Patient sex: M
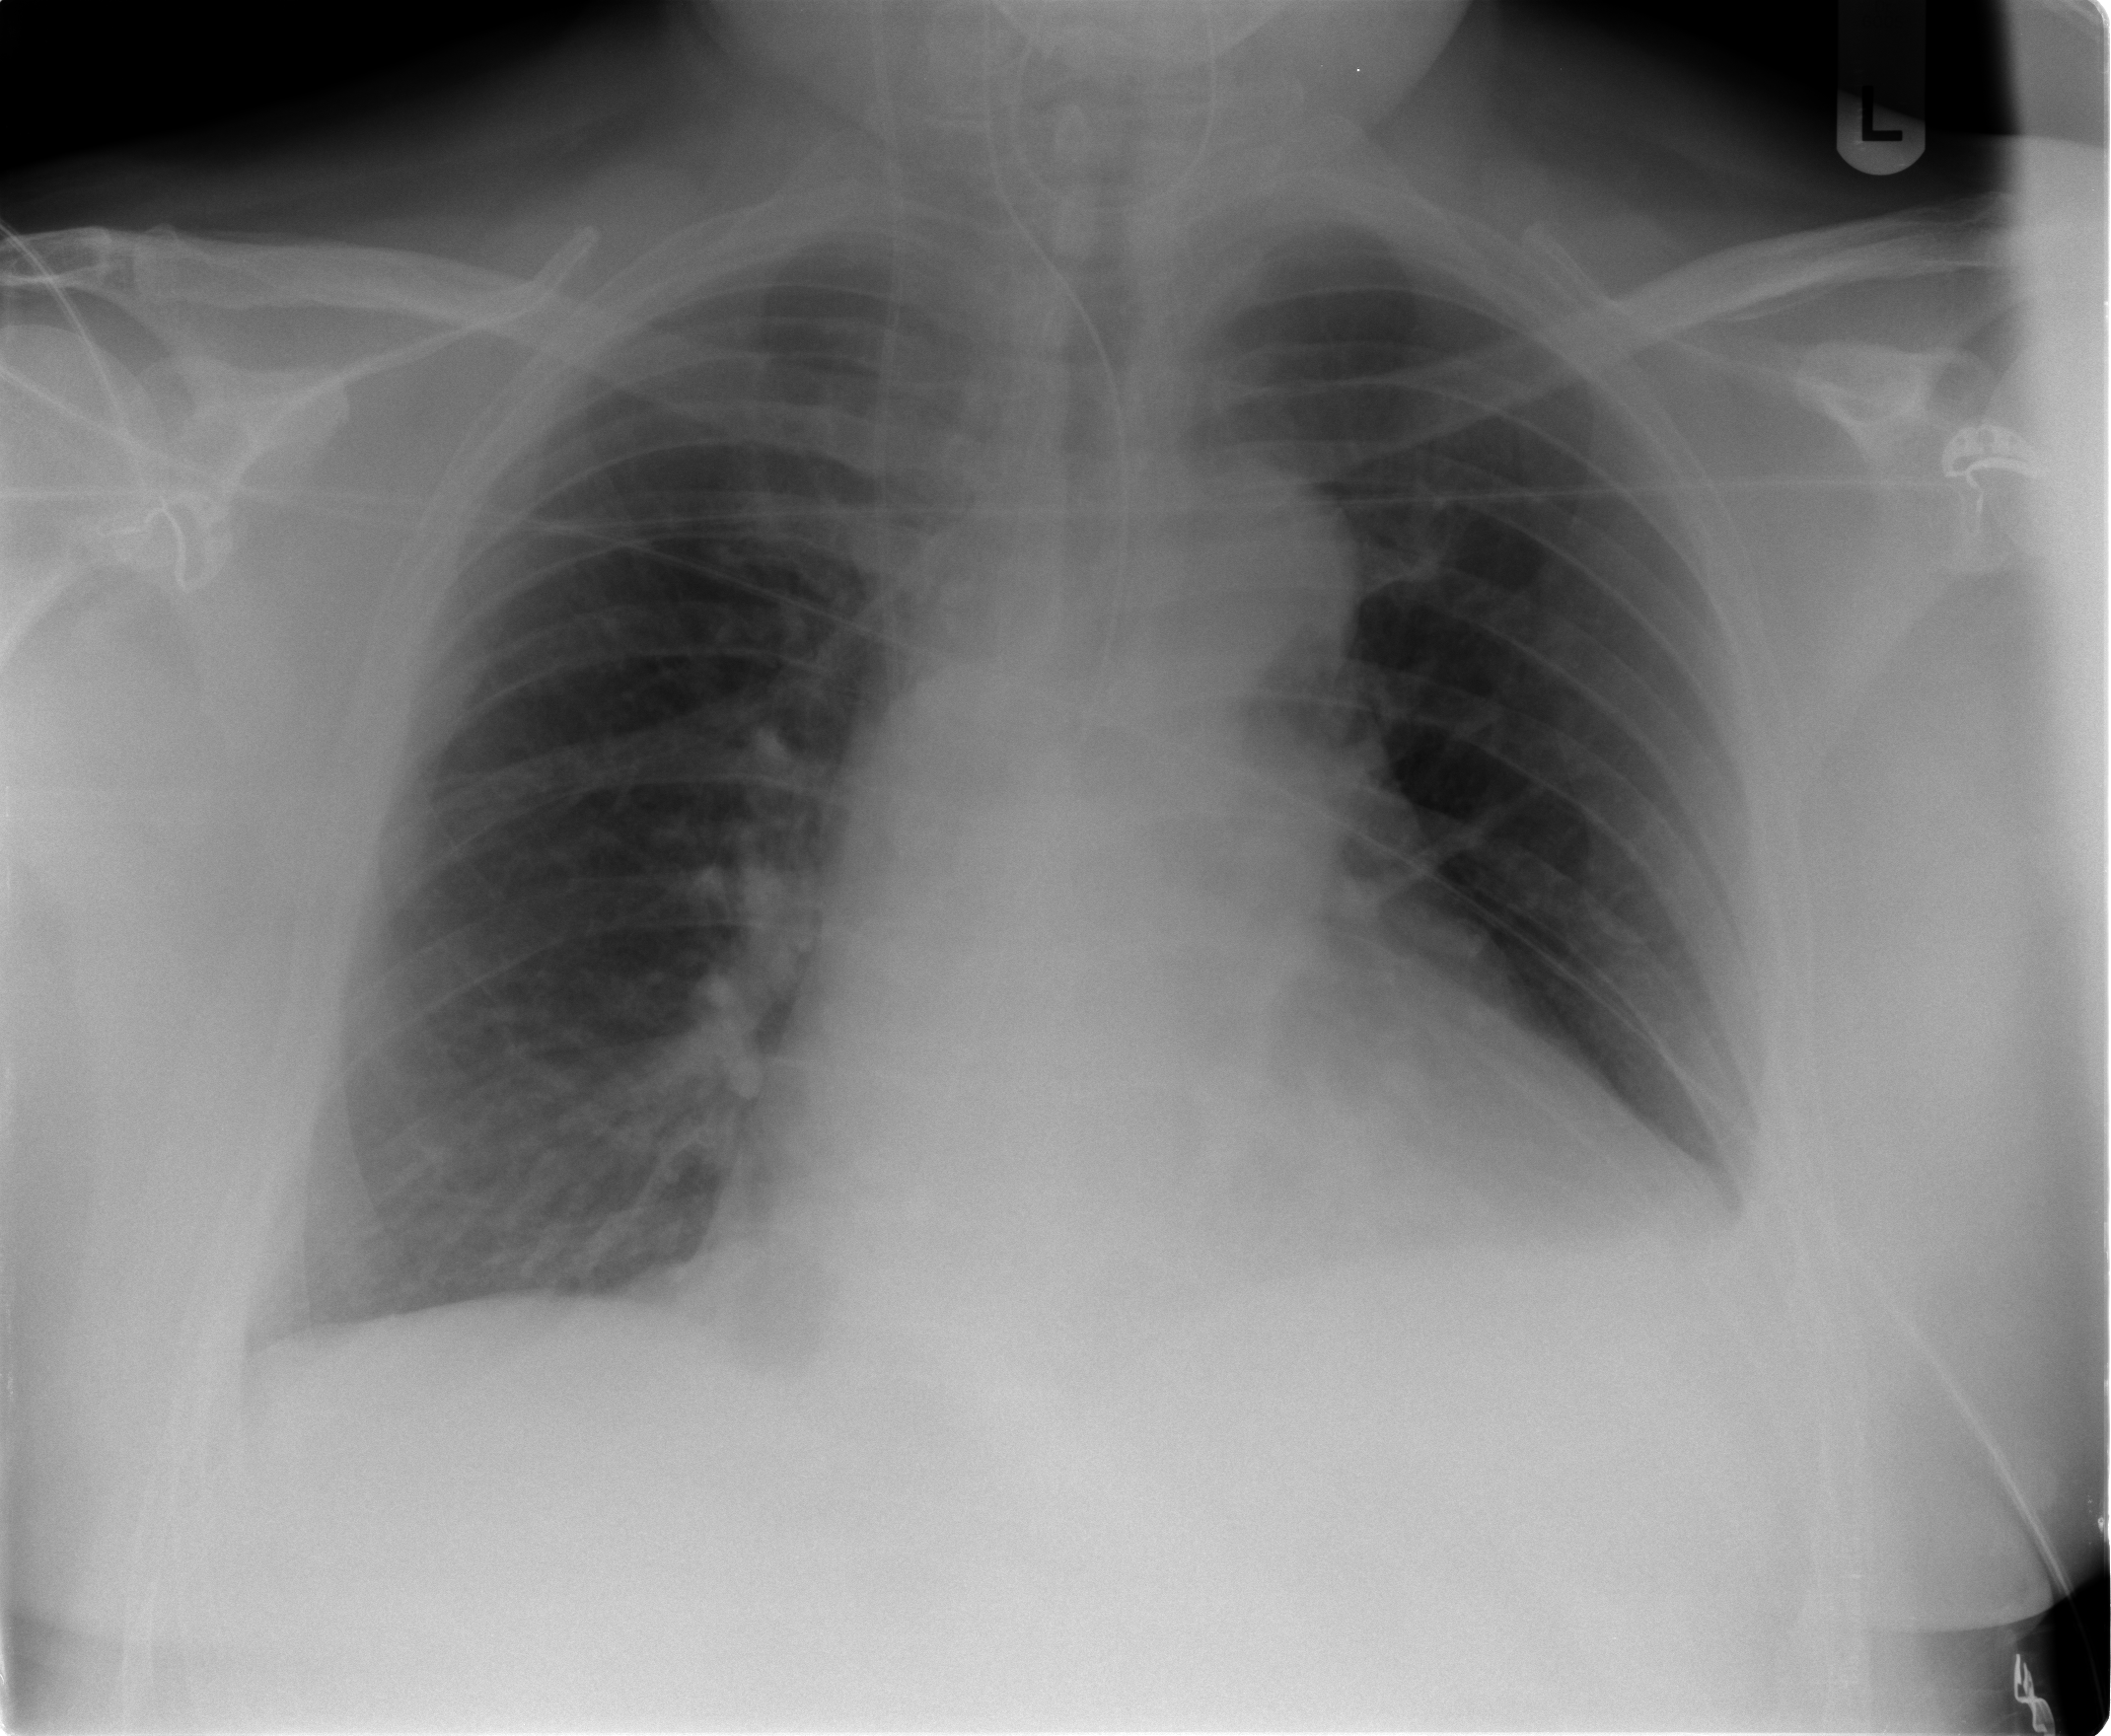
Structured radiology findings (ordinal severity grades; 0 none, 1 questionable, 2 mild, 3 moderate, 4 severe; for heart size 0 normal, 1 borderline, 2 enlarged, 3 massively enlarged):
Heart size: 1
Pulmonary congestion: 0
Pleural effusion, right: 0
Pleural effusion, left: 2
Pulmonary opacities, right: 0
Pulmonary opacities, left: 0
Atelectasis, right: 0
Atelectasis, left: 2